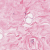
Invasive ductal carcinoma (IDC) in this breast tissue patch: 0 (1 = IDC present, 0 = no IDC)